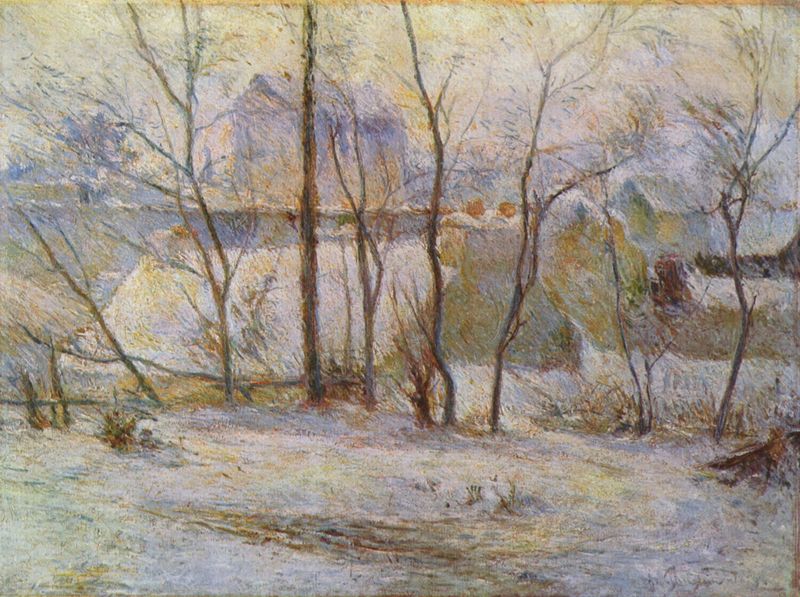
Titel: Garten im Schnee
Künstler: Paul Gauguin
Standort: Budapest
Institution: Szépmüvészeti Múzeum
Schlagwörter: baum, blau, blätter, gemälde, himmel, laub, schatten, wasser, weiß, aquarell, baumstämme, bäume, cezanne, fluss, gelb, grün, impressionismus, landschaft, ocker, see, stadt, äste, braun, grau, hell, licht, schwarz, skizze, strasse, zeichnung, dach, eis, gebäude, haus, rot, schnee, weg, wiese, zaun, beige, malerei, öl, baumstamm, erde, feld, gräser, häuser, kalt, natur, stamm, wind, zweige, busch, gebüsch, hütte, kirche, sonne, boden, pflanzen, rosa, wald, ruhe, umrisse, ort, pointilismus, acker, mittag, spuren, berge, leer, leere, dorf, dächer, mauer, dunst, lila, nebel, violett, kahl, bauernhof, herbst, winter, spur, ölgemälde, sturm, stämme, wehen, monet, manet, dünn, grun, kälte, schraffiert, trüb, claude, winterlandschaft, blattlos, stämmchen, hasu, baume, pastelfarben, aus, schneesturm, angedeutet, verweht, landschfat, svhneelandschaft, ß, b, lb, äude, 1830, nantur